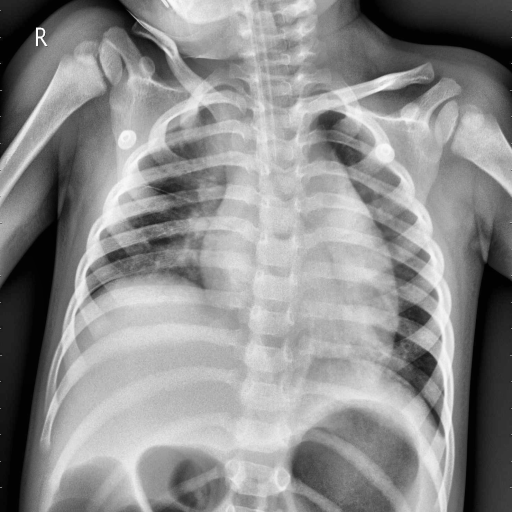
Finding: PNEUMONIA